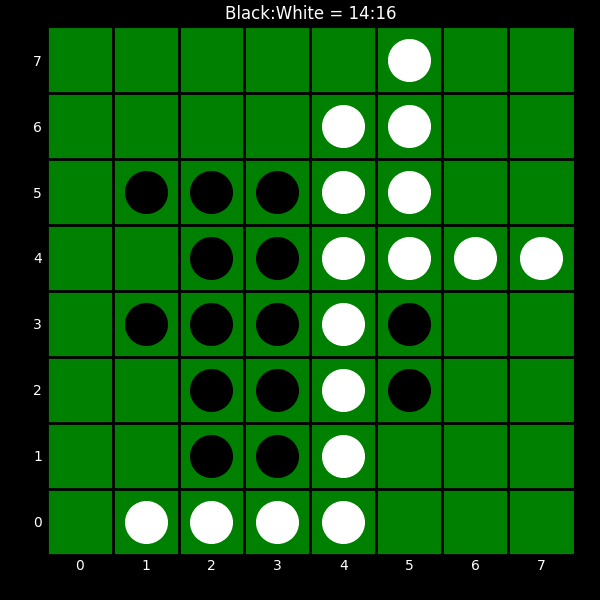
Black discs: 14
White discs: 16